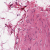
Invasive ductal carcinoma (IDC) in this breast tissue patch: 0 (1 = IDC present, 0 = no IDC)